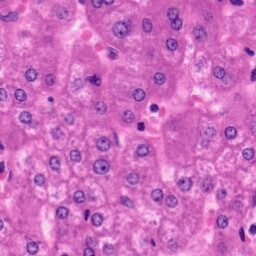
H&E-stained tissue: Liver